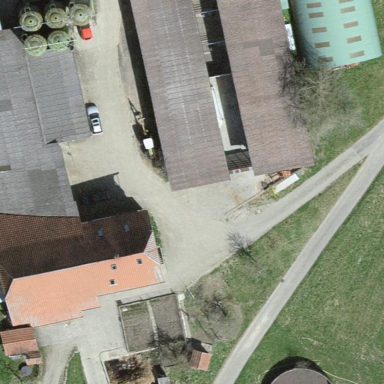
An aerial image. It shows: Farmyard area.